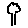
Label: tree